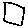
Label: square